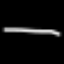
Label: line